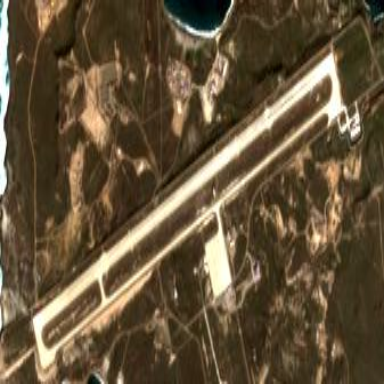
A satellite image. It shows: Military airfield located within aerodrome.